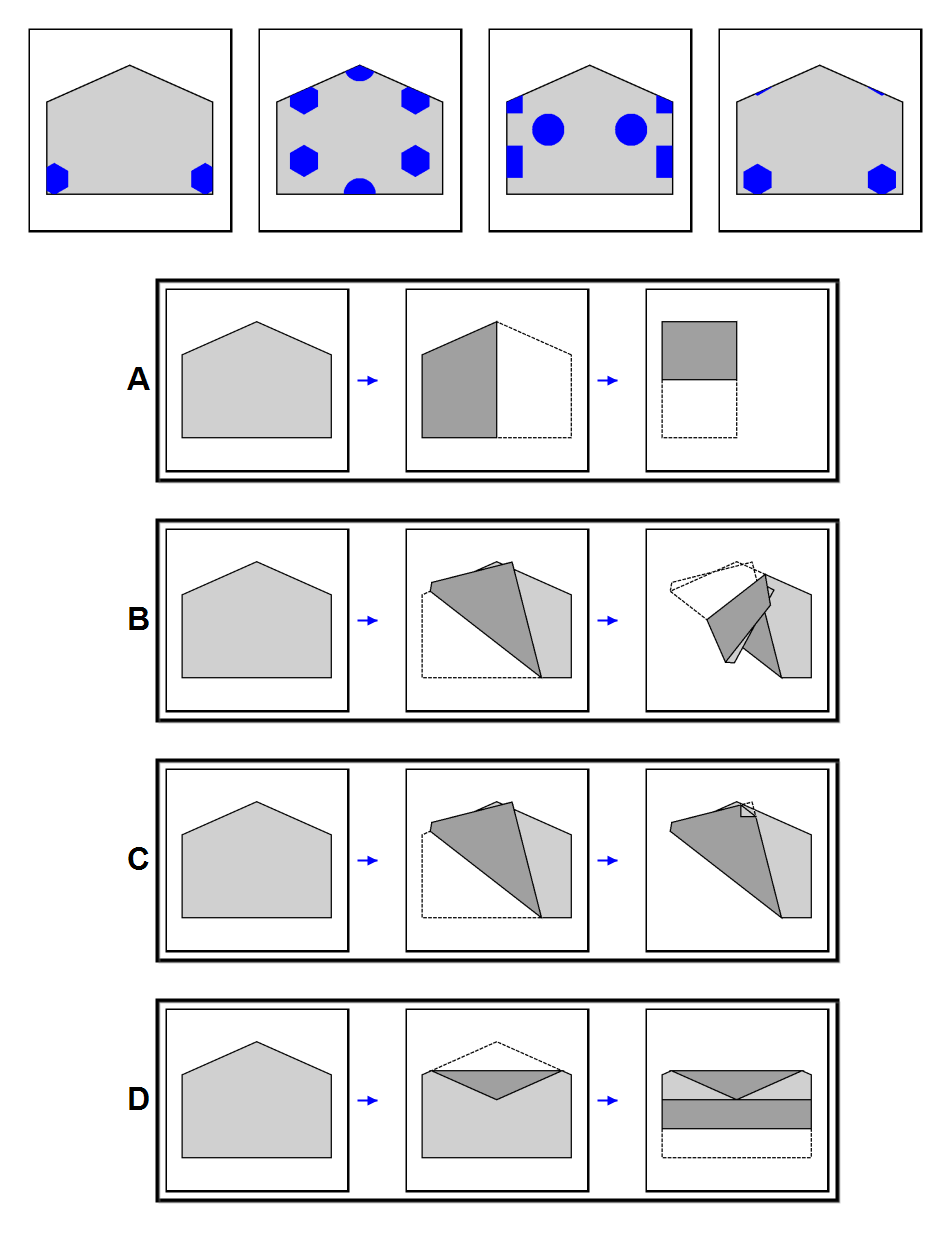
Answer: A